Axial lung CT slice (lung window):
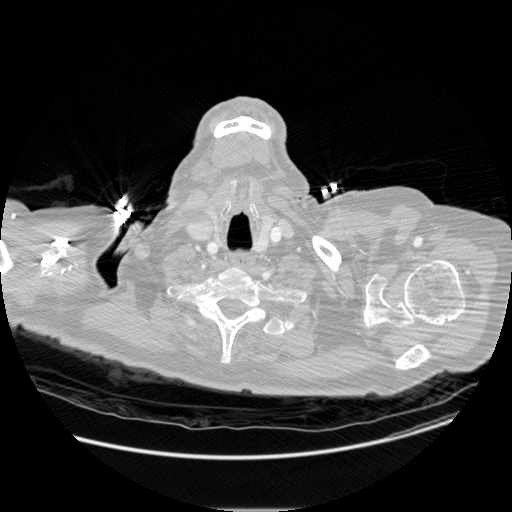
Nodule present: no